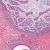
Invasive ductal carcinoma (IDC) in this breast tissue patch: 1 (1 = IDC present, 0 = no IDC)